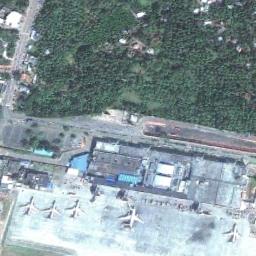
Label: airplane